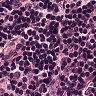
Metastatic tissue present: no